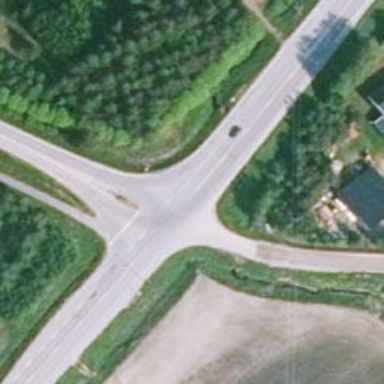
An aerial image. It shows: Road with "give way" sign.